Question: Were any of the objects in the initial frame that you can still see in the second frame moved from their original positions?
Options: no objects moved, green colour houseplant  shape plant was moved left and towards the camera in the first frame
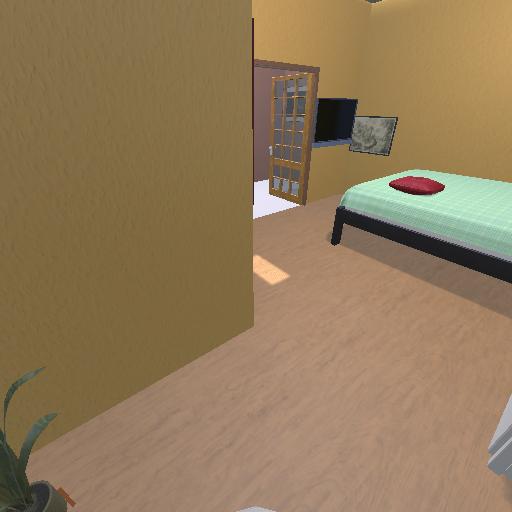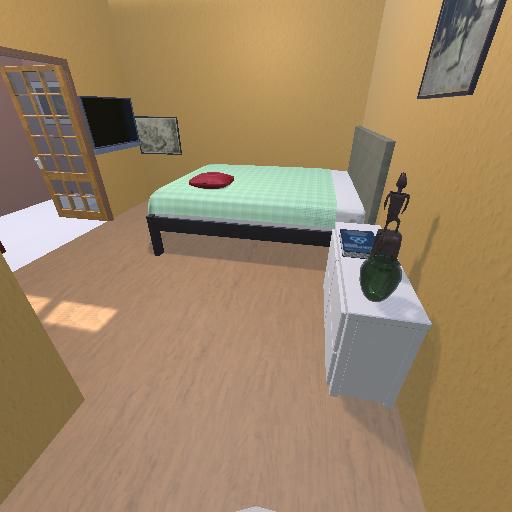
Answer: no objects moved